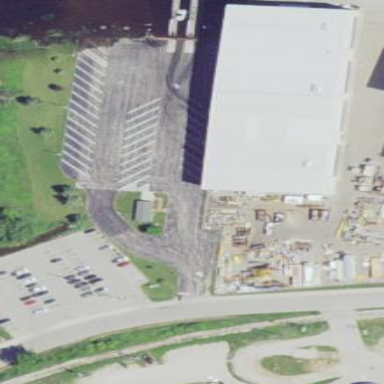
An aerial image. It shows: Warehouse building.